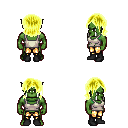
a pixel art fantasy rpg character, male body template, orc, green skin, white pirate shirt, gold greaves, gold long bangs hairstyle, black shoes, four views (front, back, left, right), 2x2 character sprite sheet, small pixel art, hard edges, no anti-aliasing